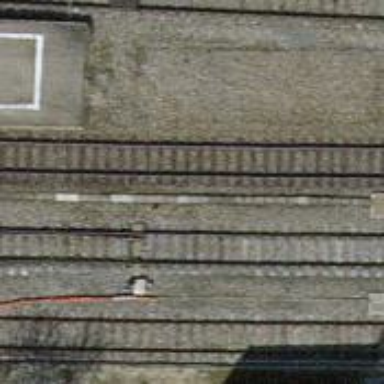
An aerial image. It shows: Railway switch.